Question: I'am confused when I look the source code of 'org.springframework.jdbc.datasource.DataSourceTransactionManager', why does it implement 'Serializable' but no 'serialVersionUID' was given in it?
[]
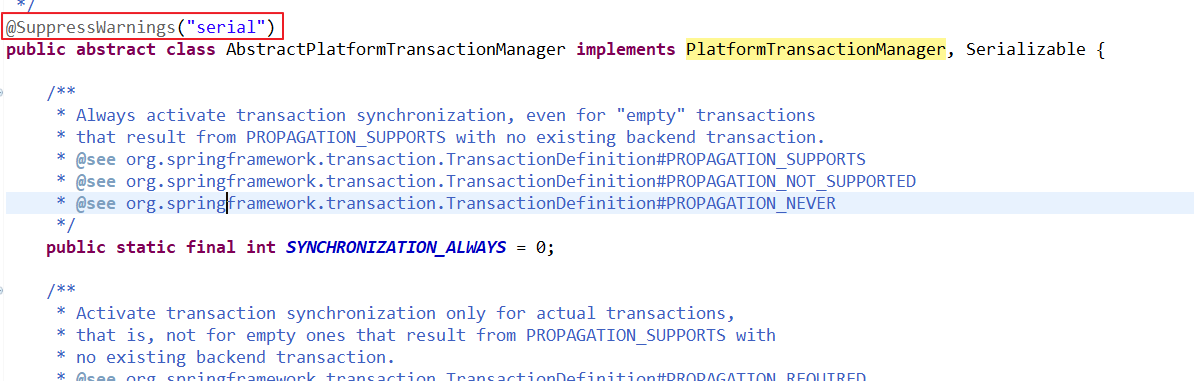
Answer: It is recommended to declare it but you can omit declaring it, default mechanism take care it for you.
> If a <URL> Object Serialization Specification. However, it is strongly recommended that all serializable classes explicitly declare serialVersionUID values, since the default serialVersionUID computation is highly sensitive to class details that may vary depending on compiler implementations, and can thus result in unexpected InvalidClassExceptions during deserialization. Therefore, to guarantee a consistent serialVersionUID value across different java compiler implementations, a serializable class must declare an explicit serialVersionUID value.